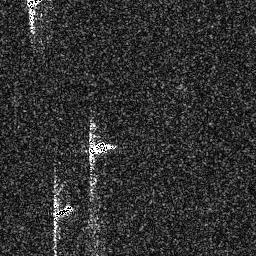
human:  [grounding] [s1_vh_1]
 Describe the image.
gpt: In the satellite image, there is  <ref>1 small ship </ref> <box>[[33, 54, 42, 60, 0]]</box> located at center,  <ref>1 small ship </ref> <box>[[19, 78, 28, 85, 0]]</box> located at bottom left.